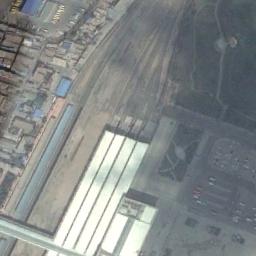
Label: railway_station